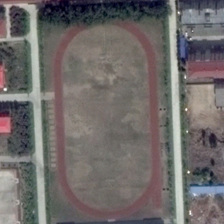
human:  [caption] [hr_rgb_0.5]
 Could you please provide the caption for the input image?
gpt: a rectangle playground in the middle while with some buildings on either hand .

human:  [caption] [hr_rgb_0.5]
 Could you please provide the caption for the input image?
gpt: a playground in the middle while with light gray road besides .

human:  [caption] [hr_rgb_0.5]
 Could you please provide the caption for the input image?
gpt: is a playground with gray cement floor and dark red oval line in it .

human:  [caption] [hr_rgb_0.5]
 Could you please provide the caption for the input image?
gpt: some buildings with dark pink roof and many dark green plants besides the playground .

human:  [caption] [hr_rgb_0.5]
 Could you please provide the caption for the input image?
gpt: some buildings and green trees are around a playground .